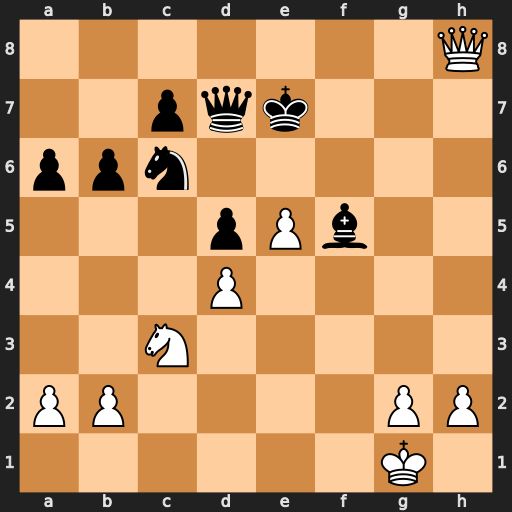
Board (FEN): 7Q/2pqk3/ppn5/3pPb2/3P4/2N5/PP4PP/6K1
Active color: w
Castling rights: -
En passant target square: -
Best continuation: Qg7+ Kd8 Qf8+ Qe8 Qxf5